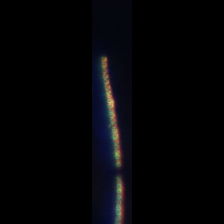
Taxon: Chaetoceros
Group: Diatoms